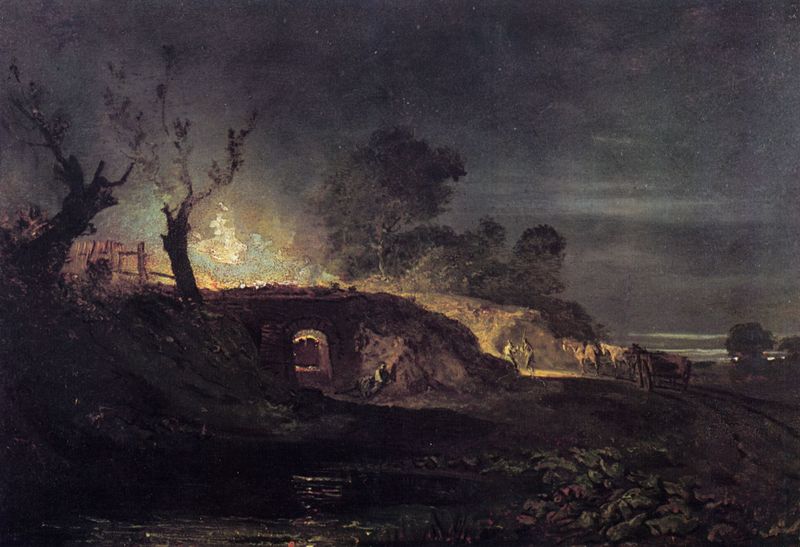
Titel: Ablegen von der Landspitze von East Cowes
Künstler: William Turner
Standort: London
Institution: Tate Gallery
Schlagwörter: baum, berg, blau, blätter, dunkel, feuer, gemälde, himmel, kampf, laub, schatten, wasser, wolken, baumstämme, bäume, fluss, gelb, grün, landschaft, menschen, stadt, teich, ufer, abend, frau, grau, hell, hintergrund, licht, männer, nacht, schwarz, straße, tür, haus, tiere, weg, wiese, zaun, gespräch, steine, holland, öl, bach, baumstamm, dämmerung, feld, horizont, hügel, morgen, mühle, natur, schilf, spiegelung, stamm, vieh, weide, brücke, busch, büsche, gatter, gewässer, gitter, hütte, qualm, rauch, sonne, sträucher, dunkelheit, realismus, pflanzen, höhle, wald, esel, karren, pferd, pferde, düster, bogen, acker, feldweg, furchen, nebel, herbst, kutsche, silhouette, speichen, figuren, rad, spur, wagen, romantik, brand, krieg, stämme, reflexe, widerschein, goya, bauer, tor, glitzern, leuchten, silhouetten, eingang, keller, mond, ruine, weiden, brennen, flammen, verbrannt, geld, sterne, waffen, bedrohlich, schein, öffnung, has, tümpel, stall, einfahrt, versteck, planzen, brandt, gebrannt, asche, baumstumpf, tunnel, steinhaus, feuersbrunst, zuhören, fuhrwerk, morgengrauen, pferdekutsche, pferdewagen, bunker, starße, lauschen, schollen, gesprcäh, vesrteckt, kamp, krief, ali baba, föhle, pferdemänner